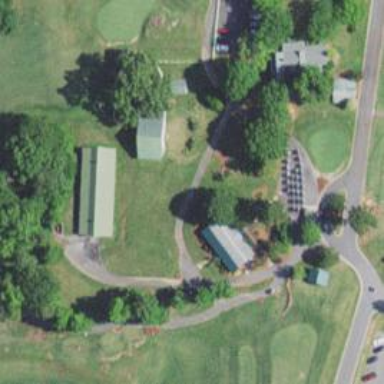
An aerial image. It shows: Path used for both walking and golf.